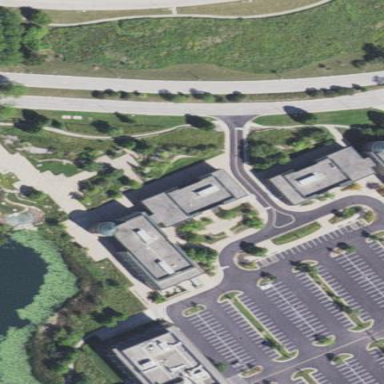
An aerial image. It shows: Office building.